Question: I am trying to read a locally stored text file in windows xp using xul program below:
'''
function read_text_file(file_path)
{
var file = Components.classes["@mozilla.org/file/local;1"].createInstance(Components.interfaces.nsILocalFile);
file.initWithPath(file_path);
var data = "";
var fstream = Components.classes["@mozilla.org/network/file-input-stream;1"].createInstance(Components.interfaces.nsIFileInputStream);
var cstream = Components.classes["@mozilla.org/intl/converter-input-stream;1"].createInstance(Components.interfaces.nsIConverterInputStream);
fstream.init(file, -1, 0, 0);
cstream.init(fstream, "UTF-8", 0, 0); // you can use another encoding here if you wish
let (str = {}) {
let read = 0;
do {
read = cstream.readString(0xffffffff, str); // read as much as we can and put it in str.value
data += str.value;
}
while (read != 0);
}
cstream.close(); // this closes fstream
return data;
}
'''
But getting Error in :
'''
Error: NS_ERROR_ILLEGAL_INPUT: Component returned failure code: 0x8050000e (NS_ERROR_ILLEGAL_INPUT) [nsIConverterInputStream.readString]
Source File: chrome://quicknote/content/overlay.js
Line: 168
'''
<URL> some description here, but it didn't help.

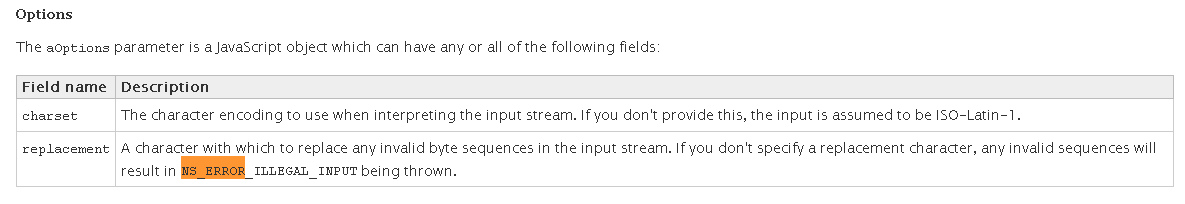
Answer: The most likely reason for this is that the data in that file is not in fact encoded in UTF-8, so trying to decode as UTF-8 ends up throwing.